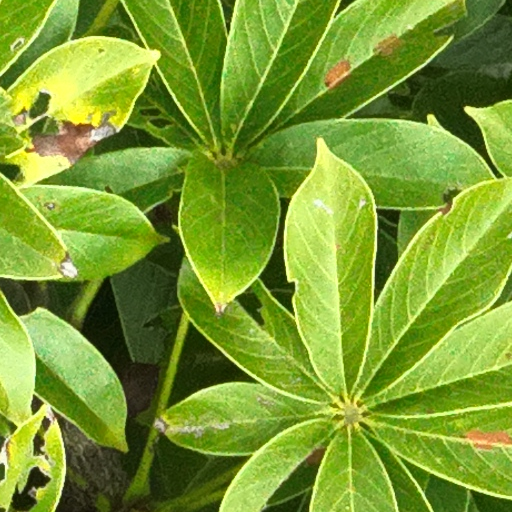
Species: Ceiba pentandra
GBIF accepted scientific name: Ceiba pentandra
Crown area (m\u00b2): 166.301